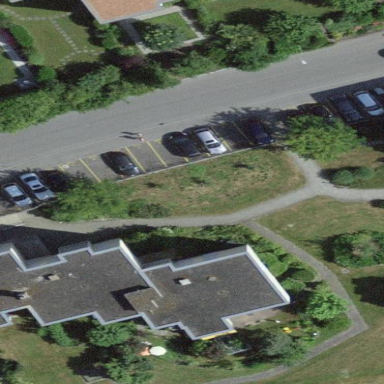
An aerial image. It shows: Street side parking area.